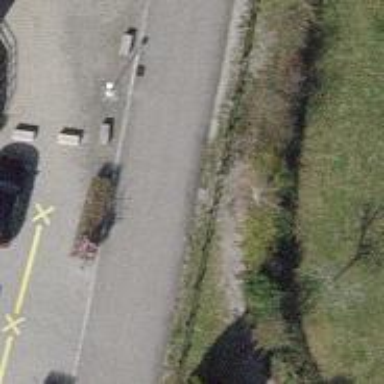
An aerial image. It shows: Footway with surface of fine gravel.